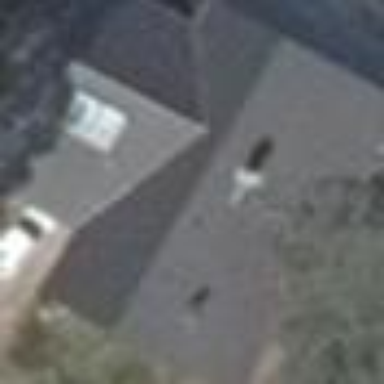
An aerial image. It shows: Simple and straightforward house.